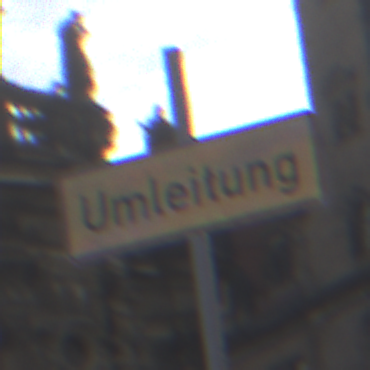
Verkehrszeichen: EndeDerUmleitungsankuendigung
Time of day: MorningAfternoon
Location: Outdoor (Urban)
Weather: PartlyCloudy
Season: NotSpecified
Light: Natural